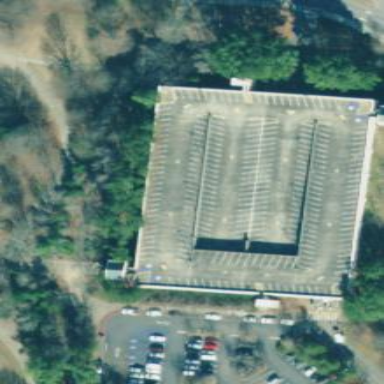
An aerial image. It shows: Multi-storey parking building.